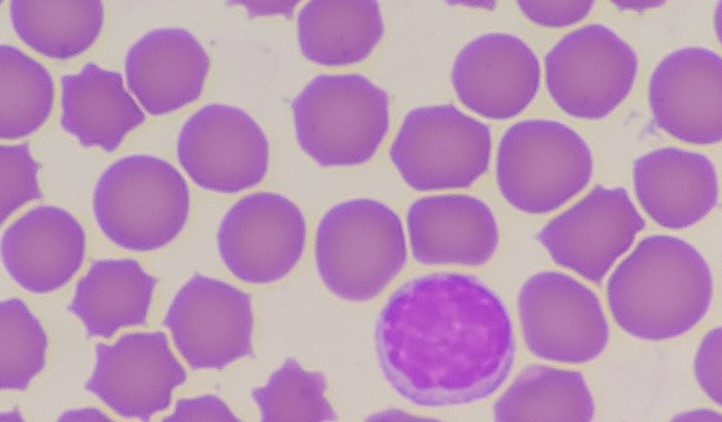
White blood cell type: Lymphocyte